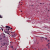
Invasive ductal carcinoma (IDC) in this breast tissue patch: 0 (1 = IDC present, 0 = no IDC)